Question: How can I add fields dynamically in Jtable. I want to have multiple values for Cities
Please Refer the image attached
Thanks
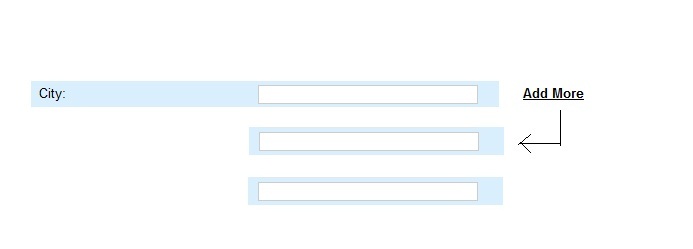
Answer: Yes this is not built-in with jQuery jTable. To deal with this I've created a script for the same purpose. This handles (a) adding more controls OR group of controls and (b) remove control(s).
Here is the script:
'''
//add '.add_more' class to
$(".add_more").on('click', function () {
// creates unique id for each element
var _uniqueid_ = +Math.floor(Math.random() * <PHONE>);
var new_ele_id = $(this).attr("data-clone-target") + _uniqueid_;
var cloneObj = $("#" + $(this).attr("data-clone-target"))
.clone()
.val('')
.attr("id", new_ele_id);
// if the control is grouped control
if ($(this).hasClass('group_control') == true) {
$($(cloneObj).children()).each(function () {
$(this).attr("id", $(this).attr("id") + _uniqueid_).val("");
});
}
$(cloneObj).insertBefore($(this));
//creates a 'remove' link for each created element or grouped element
$("<a href='javascript:void(0);' class='remove_this' data-target-id='" + new_ele_id + "'></a>")
.on('click', function () {
if ($(this).is(":visible") == true) {
if (confirm("Are you sure?")) {
$("#" + $(this).attr("data-target-id")).remove();
$(this).remove();
}
}
else {
$("#" + $(this).attr("data-target-id")).remove();
$(this).remove();
}
}).insertBefore($(this));
$("#" + new_ele_id).focus();
});
//remove element script
$(".remove_this").on('click', function () {
if ($(this).is(":visible") == true) {
if (confirm("Are you sure?")) {
$("#" + $(this).attr("data-target-id")).remove();
$(this).remove();
}
}
else {
$("#" + $(this).attr("data-target-id")).remove();
$(this).remove();
}
});
'''
<URL>
'''
<input class="" id="<ELEMENT-ID>" type="text" name="input1">
<a href="javascript:void(0);" data-clone-target="<ELEMENT-ID>" title="Add More" class="add_more">Add More</a>
'''
<URL>
'''
<div id="<ELEMENT-ID>">
<input class="" id="input1" type="text" name="input1">
<input class="" id="input2" type="text" name="input2">
</div>
<a href="javascript:void(0);" data-clone-target="<ELEMENT-ID>" title="Add More" class="add_more group_control">Add More</a>
'''
'''
href = javascript:void(0); // just to disable the anchor tag default behaviour
data-clone-target = id of the target element
'''
'''
.add_more = to implement the add more/remove controls functionality
.group_control = for indicating that this is group of elements which have to be repeted
'''
Hope this works for you.